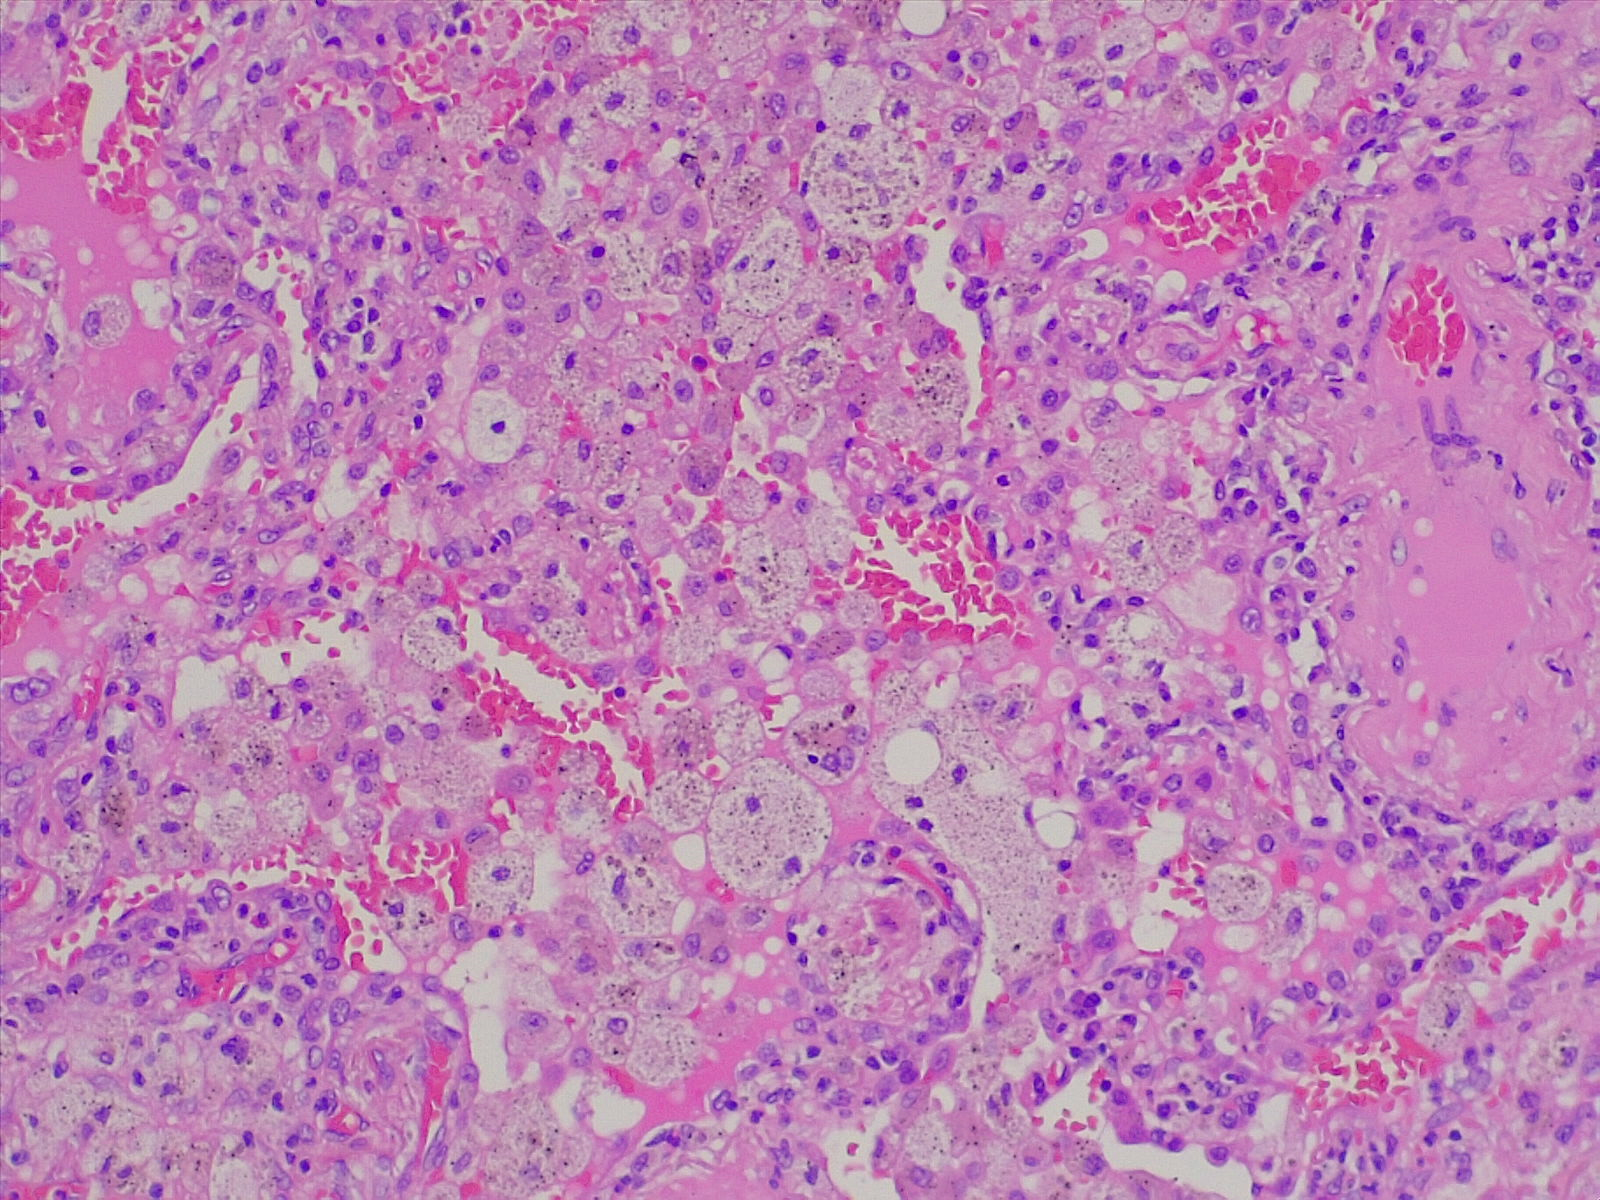
Label: normal lung tissue